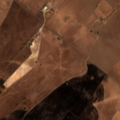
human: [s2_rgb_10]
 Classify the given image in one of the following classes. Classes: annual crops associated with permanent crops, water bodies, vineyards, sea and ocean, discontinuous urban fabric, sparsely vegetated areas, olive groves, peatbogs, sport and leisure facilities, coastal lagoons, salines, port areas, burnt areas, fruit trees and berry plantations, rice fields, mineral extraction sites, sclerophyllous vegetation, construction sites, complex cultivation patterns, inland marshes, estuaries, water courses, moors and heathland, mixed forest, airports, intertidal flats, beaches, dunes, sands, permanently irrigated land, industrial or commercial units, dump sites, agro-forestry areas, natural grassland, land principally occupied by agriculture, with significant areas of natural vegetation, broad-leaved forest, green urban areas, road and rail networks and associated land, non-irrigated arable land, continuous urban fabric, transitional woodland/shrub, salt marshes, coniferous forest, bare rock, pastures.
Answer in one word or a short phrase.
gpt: non-irrigated arable land, olive groves, agro-forestry areas